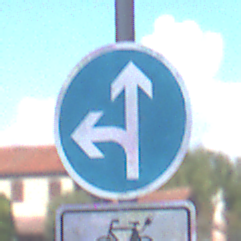
Verkehrszeichen: VorgeschriebeneFahrtrichtungGeradeausOderLinks
Zusatzzeichen unten: EinspurigeFahrzeugeFrei6
Umgebung: Outdoor, Suburban
Tageszeit: MorningAfternoon
Wetter: PartlyCloudy
Licht: Natural
Jahreszeit: NotSpecified
Kontrast: HighContrast